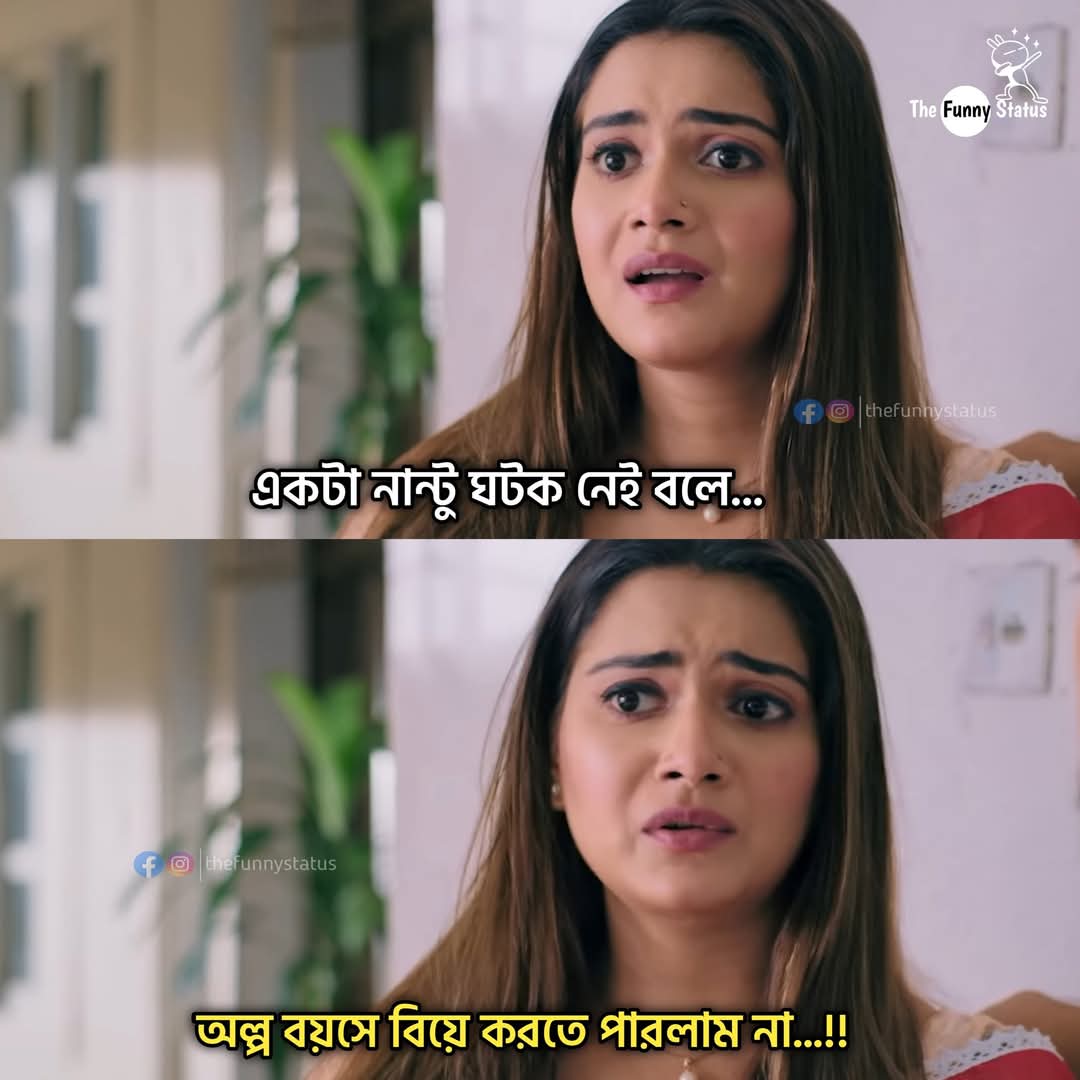
Text: একটা নান্টু ঘটক নেই বলে...
অল্প বয়সে বিয়ে করতে পারলাম না...!!
Label: Non Hate